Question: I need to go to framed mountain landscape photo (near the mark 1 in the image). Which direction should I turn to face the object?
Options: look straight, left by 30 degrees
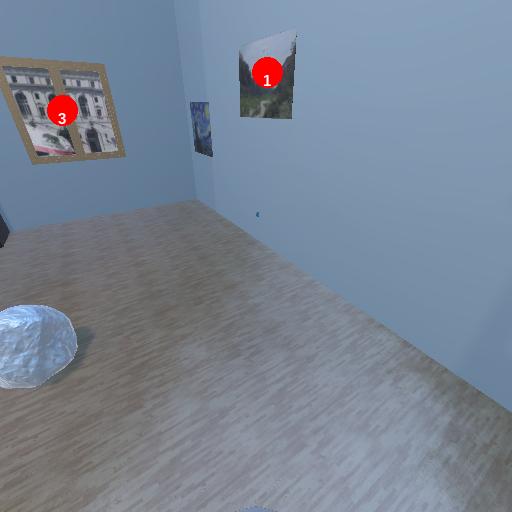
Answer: look straight